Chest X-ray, PA view. Patient: 36 years old, sex F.
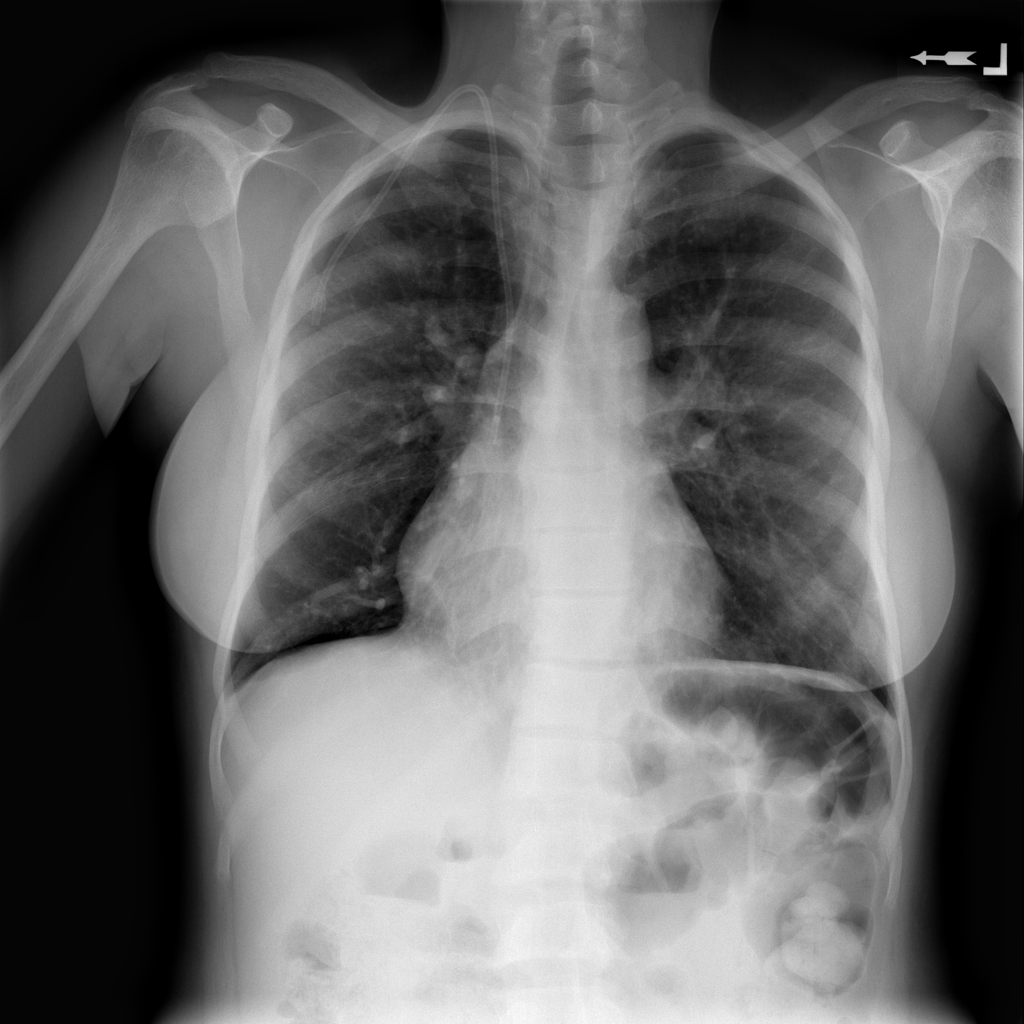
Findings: No Finding